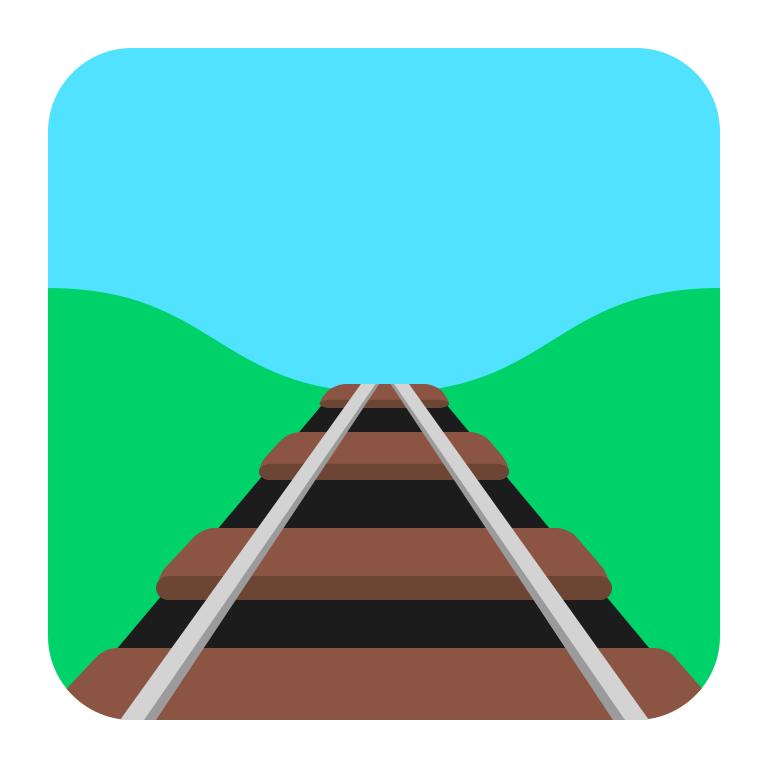
railway track flat